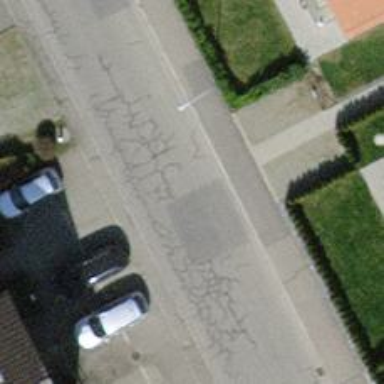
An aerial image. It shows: Footway surfaced with paving stones.